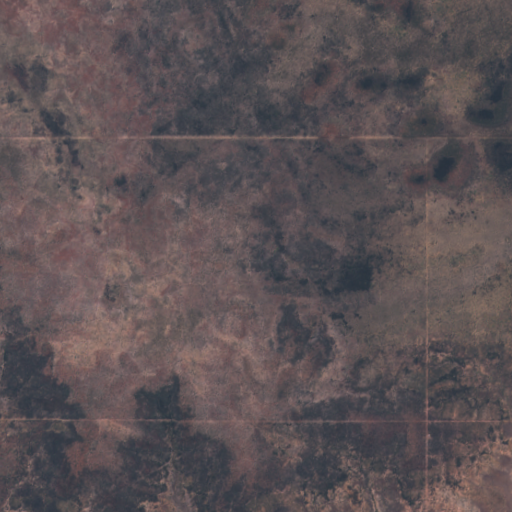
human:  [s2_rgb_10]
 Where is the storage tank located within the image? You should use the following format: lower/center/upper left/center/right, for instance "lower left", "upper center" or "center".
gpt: The storage tank is located in the lower right of the image.
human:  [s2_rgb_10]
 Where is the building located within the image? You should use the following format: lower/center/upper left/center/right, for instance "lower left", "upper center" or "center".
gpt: The building is located in the lower right of the image.
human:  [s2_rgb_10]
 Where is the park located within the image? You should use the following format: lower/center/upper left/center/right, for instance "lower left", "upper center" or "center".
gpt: There is no park in the image.